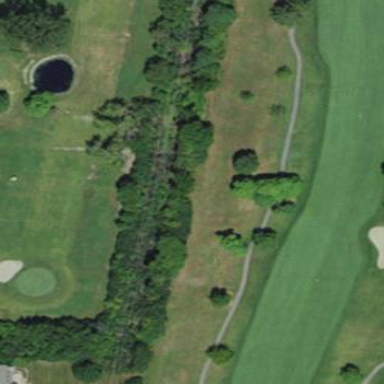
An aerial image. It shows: Golf fairway surrounded by grass.